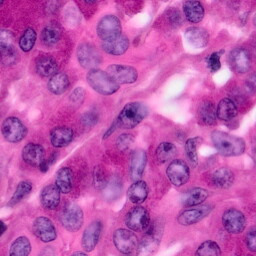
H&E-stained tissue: Pancreatic